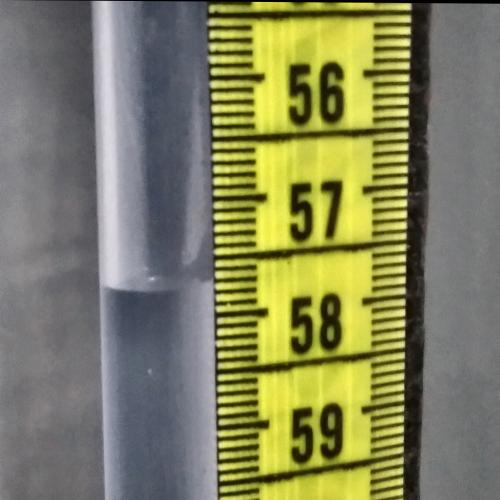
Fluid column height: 57.7 cm